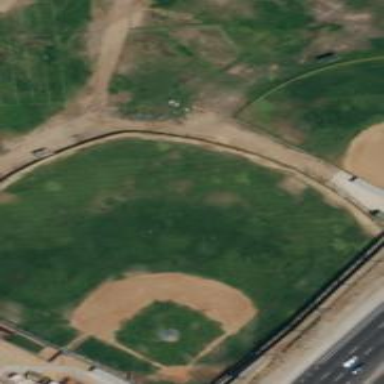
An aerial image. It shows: Baseball pitch for leisure land activities.